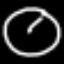
Label: clock